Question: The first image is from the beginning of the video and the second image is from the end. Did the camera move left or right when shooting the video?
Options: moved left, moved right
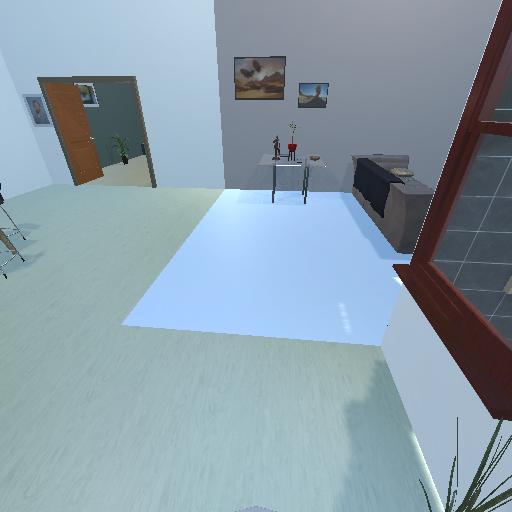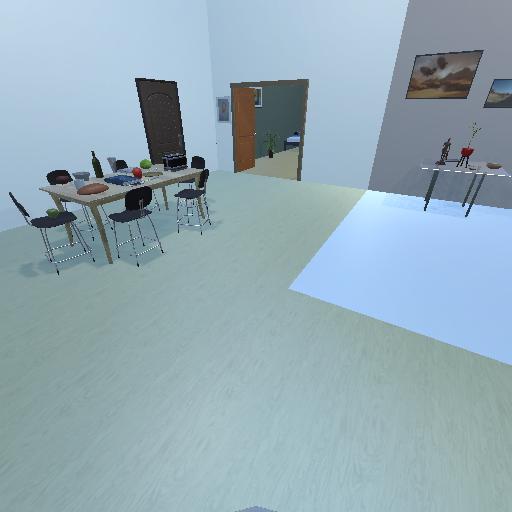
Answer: moved left